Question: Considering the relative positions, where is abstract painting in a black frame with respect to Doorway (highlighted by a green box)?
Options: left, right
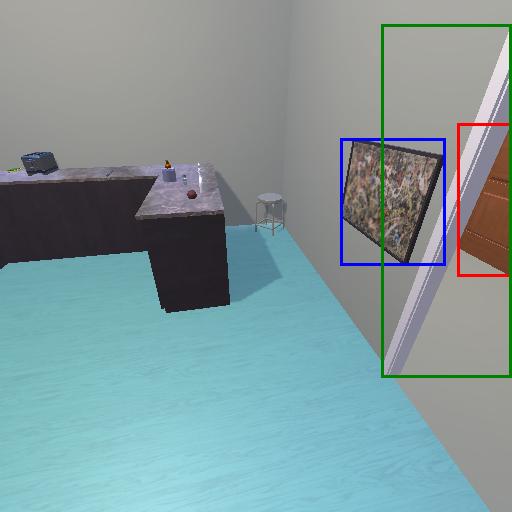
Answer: left